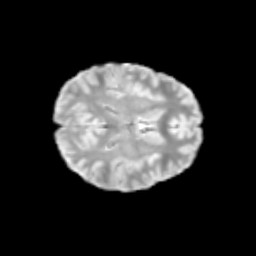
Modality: T2w
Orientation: axial
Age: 11
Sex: female
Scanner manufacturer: siemens
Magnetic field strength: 3 T
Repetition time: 3.8 s
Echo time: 0.07 s